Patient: sex F, age 74
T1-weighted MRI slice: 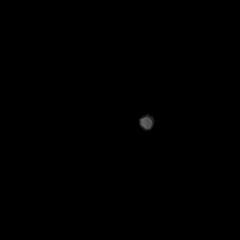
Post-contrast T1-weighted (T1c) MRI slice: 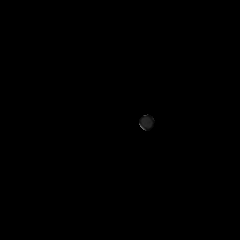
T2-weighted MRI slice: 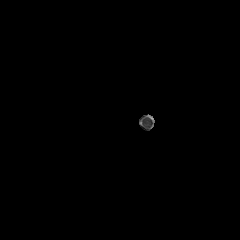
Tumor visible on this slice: no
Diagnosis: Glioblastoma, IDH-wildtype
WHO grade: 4